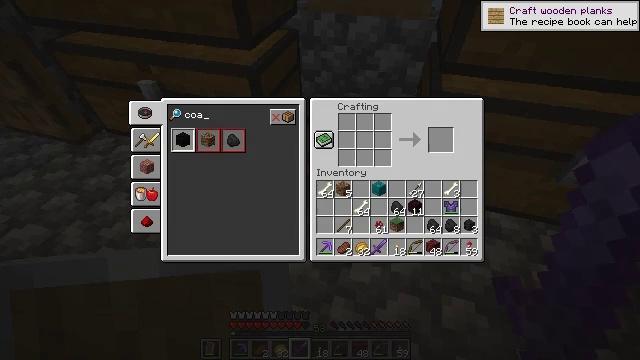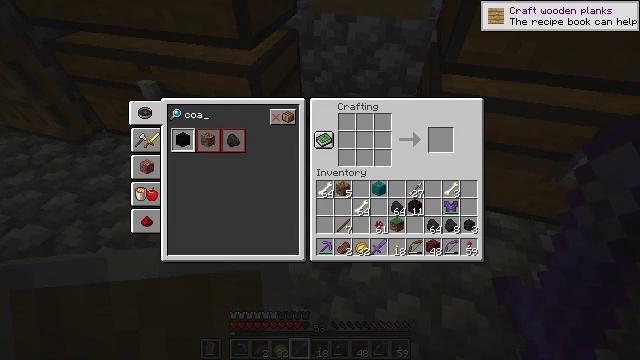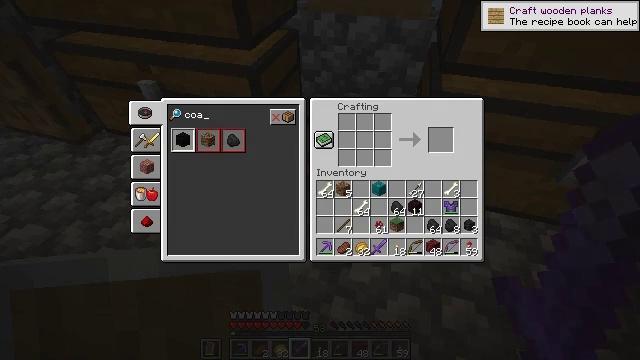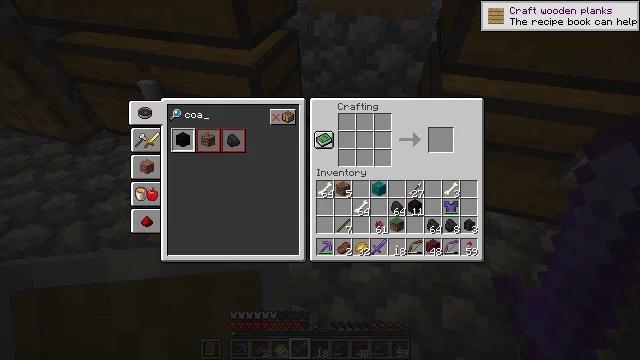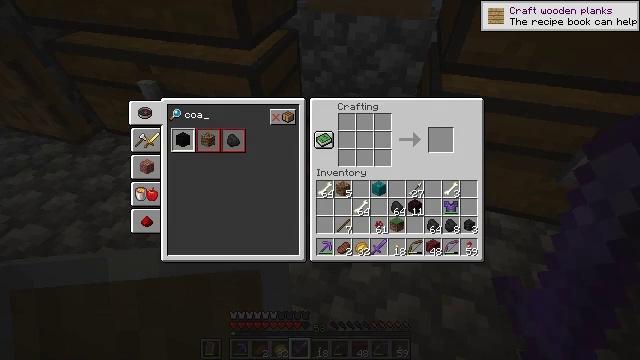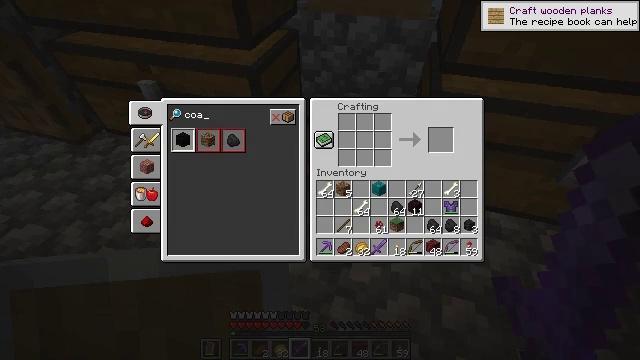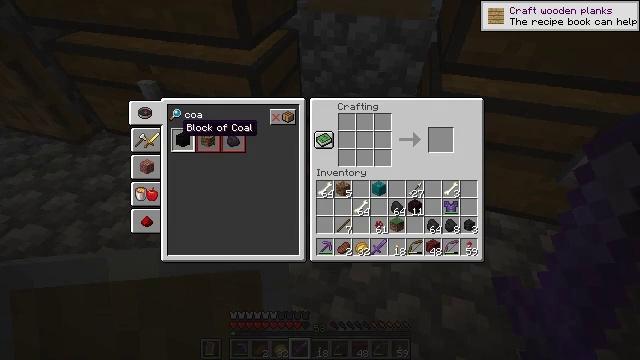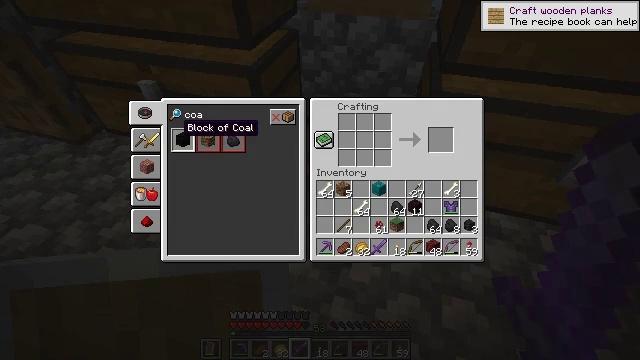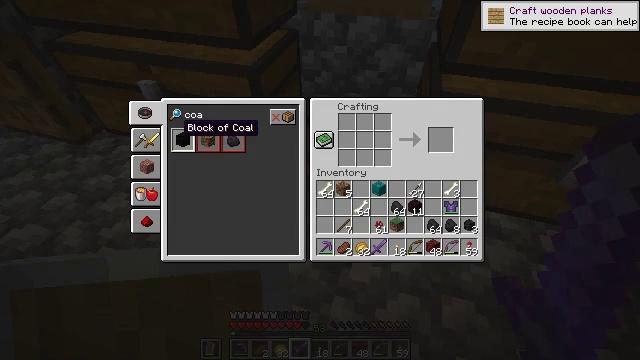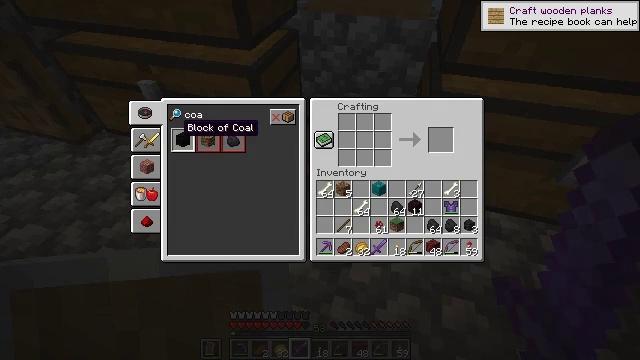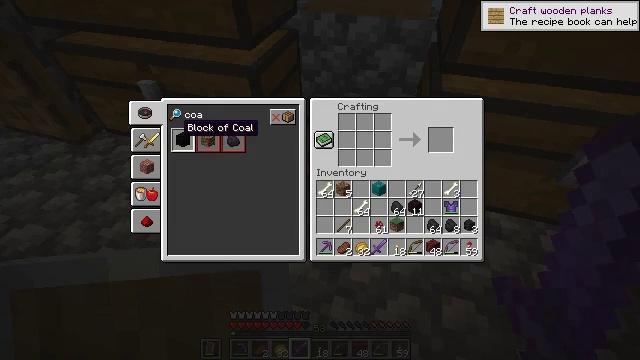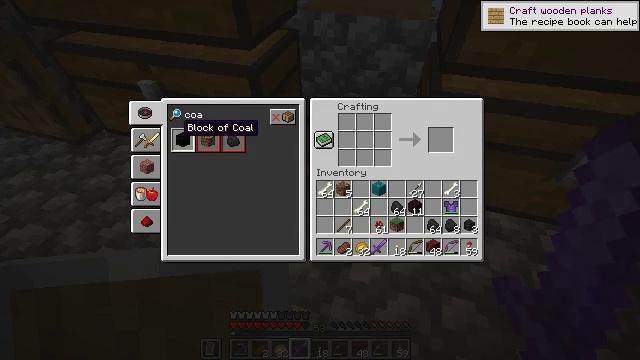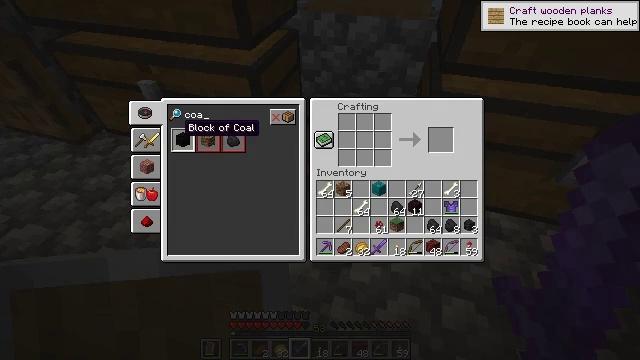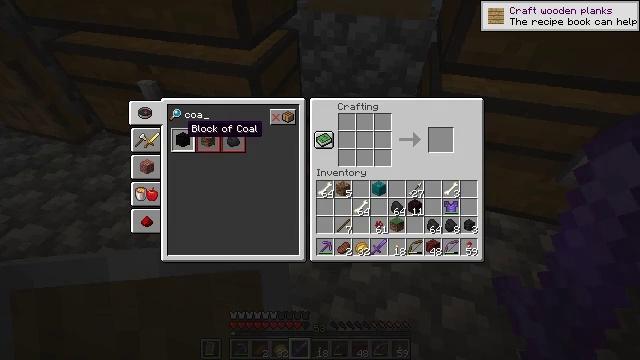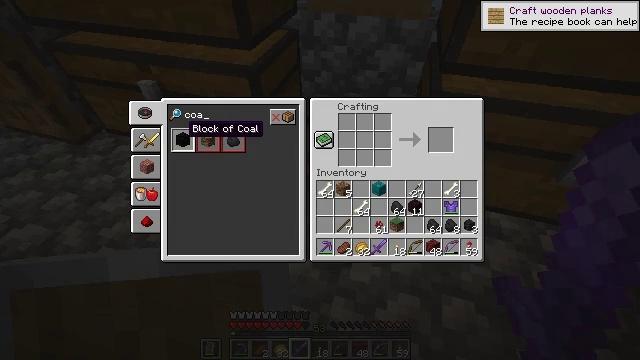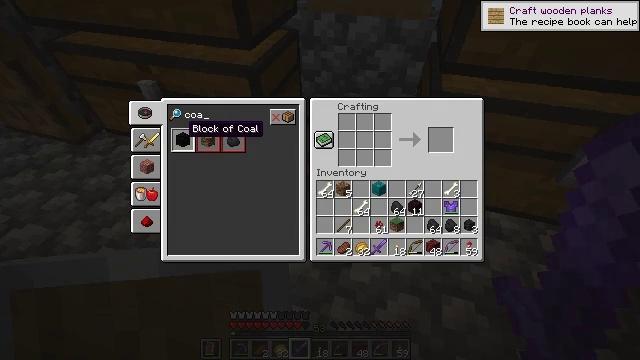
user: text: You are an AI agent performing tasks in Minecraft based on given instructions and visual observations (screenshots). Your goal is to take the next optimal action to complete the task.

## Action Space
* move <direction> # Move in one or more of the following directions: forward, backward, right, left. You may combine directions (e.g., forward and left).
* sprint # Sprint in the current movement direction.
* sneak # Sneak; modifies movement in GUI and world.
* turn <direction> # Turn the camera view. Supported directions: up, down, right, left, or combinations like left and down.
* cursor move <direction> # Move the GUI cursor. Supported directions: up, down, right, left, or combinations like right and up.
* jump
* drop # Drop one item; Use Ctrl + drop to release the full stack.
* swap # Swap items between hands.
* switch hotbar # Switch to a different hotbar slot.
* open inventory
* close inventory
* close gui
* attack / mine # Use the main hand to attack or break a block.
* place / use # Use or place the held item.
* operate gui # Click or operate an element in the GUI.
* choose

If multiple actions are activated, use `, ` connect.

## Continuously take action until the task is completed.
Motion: motion action
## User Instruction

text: Turn coal into a coal block using the crafting grid.
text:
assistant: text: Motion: open gui
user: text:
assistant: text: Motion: sneak, cursor move left
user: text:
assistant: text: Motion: sneak
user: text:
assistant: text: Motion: sneak
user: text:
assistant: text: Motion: sneak
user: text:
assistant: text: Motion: sneak, cursor move down
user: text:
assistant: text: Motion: sneak
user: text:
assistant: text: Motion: sneak
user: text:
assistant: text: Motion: sneak
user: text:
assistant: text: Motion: sneak
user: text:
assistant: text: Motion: sneak
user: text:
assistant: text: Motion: sneak
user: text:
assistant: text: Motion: sneak
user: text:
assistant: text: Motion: sneak
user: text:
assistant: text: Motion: sneak
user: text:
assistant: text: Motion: sneak
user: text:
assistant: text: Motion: sneak
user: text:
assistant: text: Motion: sneak
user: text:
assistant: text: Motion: sneak
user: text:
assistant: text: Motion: sneak
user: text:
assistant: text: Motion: sneak
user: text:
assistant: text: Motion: sneak
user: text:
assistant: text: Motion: sneak, operate gui
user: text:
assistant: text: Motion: sneak, operate gui
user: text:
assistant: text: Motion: sneak, operate gui
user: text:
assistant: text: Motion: sneak
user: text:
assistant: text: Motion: sneak
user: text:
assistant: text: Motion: sneak
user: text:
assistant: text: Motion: sneak
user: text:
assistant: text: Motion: sneak